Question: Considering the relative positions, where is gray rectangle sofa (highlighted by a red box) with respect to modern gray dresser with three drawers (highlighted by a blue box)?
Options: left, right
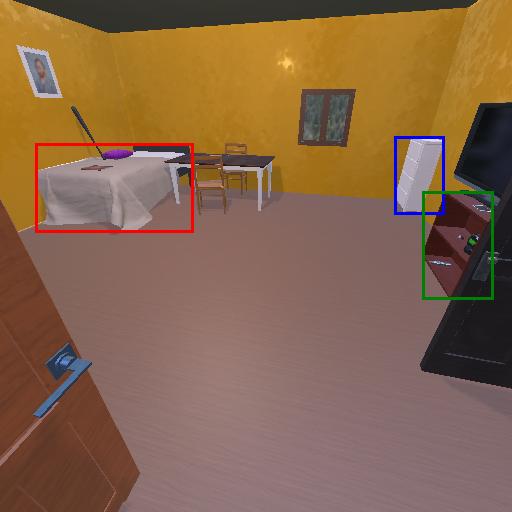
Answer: left